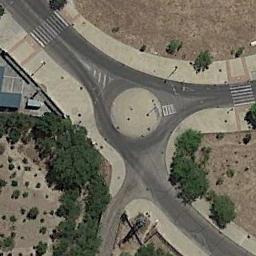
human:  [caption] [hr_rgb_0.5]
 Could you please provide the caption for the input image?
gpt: The roundabout connects four roads and some trees are next to the roundabout .

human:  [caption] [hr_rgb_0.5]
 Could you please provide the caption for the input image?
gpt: There are many trees beside the roundabout .

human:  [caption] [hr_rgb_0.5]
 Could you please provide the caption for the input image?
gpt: There are several moving vehicles on the road at the roundabout, With some trees and a large area of ​​wasteland around the roundabout .

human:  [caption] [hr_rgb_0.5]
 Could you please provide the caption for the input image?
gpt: The roundabout is on the bare land next to trees .

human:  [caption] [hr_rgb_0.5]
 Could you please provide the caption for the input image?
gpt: There are some green bushes beside the roundabout .